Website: lowes
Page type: customer-info-address
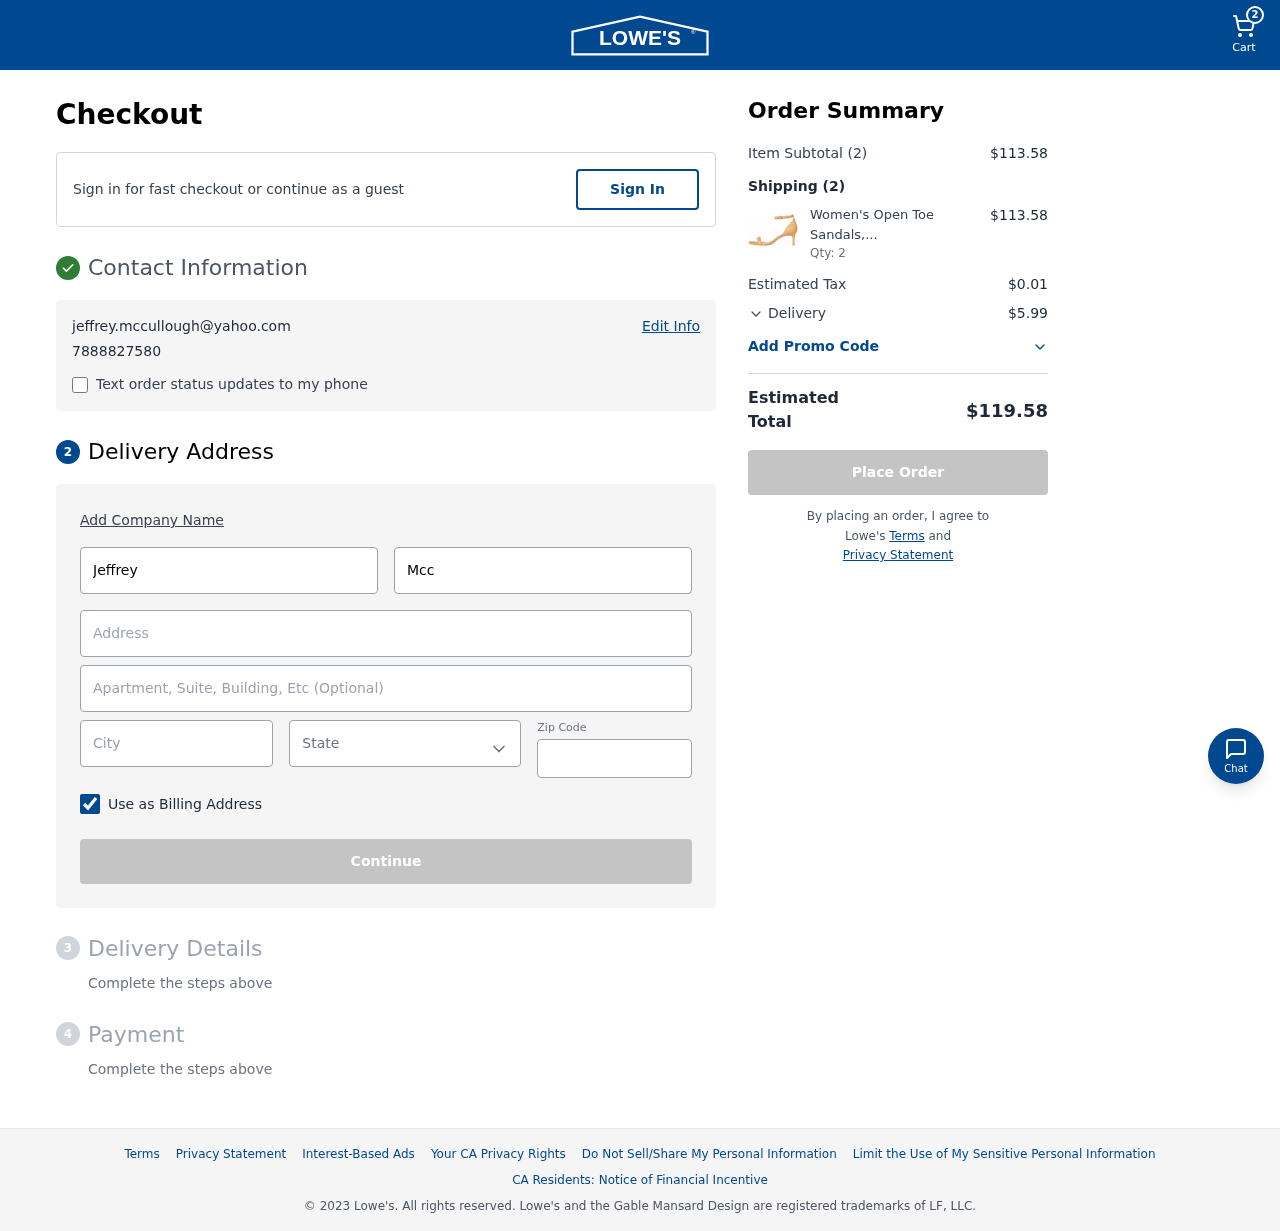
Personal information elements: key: PII_CITY
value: North Jamesburgh
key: PII_EMAIL
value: jeffrey.mccullough@yahoo.com
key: PII_FIRSTNAME
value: Jeffrey
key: PII_LASTNAME
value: Mccullough
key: PII_PHONE
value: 7888827580
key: PII_POSTCODE
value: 71366
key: PII_STATE
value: North Carolina
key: PII_STREET
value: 04849 Tammy Glens Suite 390
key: PII_STREET2
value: Apt. 089
Product elements: key: PRODUCT1_NAME
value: Women's Open Toe Sandals, Beige Tan, 6 us
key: PRODUCT1_QUANTITY
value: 2
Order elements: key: ORDER_NUM_ITEMS
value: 2
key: ORDER_SUBTOTAL
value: $113.58
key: ORDER_NUM_ITEMS2
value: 2
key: ORDER_SUBTOTAL2
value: $113.58
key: ORDER_TAX
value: $0.01
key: ORDER_SHIPPING_COST
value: $5.99
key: ORDER_TOTAL
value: $119.58